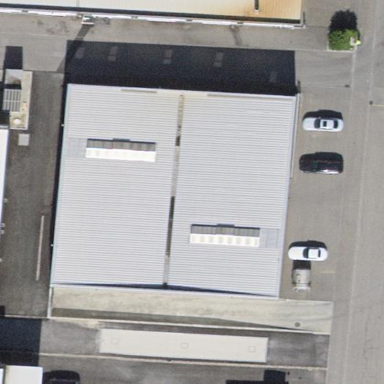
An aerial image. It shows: Industrial building.